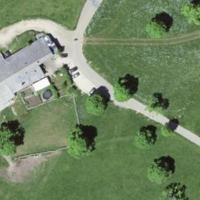
EUNIS habitat code: 24
Species observed at this site:
Turdus pilaris
Phoenicurus ochruros
Fringilla coelebs
Tussilago farfara
Motacilla alba